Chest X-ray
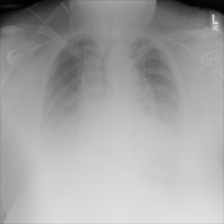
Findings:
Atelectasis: positive
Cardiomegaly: negative
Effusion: positive
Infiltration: negative
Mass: negative
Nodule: negative
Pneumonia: negative
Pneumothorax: negative
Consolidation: negative
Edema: negative
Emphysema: negative
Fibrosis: negative
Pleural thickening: negative
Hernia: negative